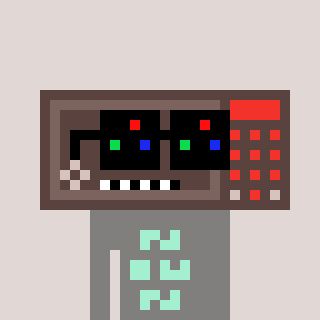
a pixel art character with square black sunglasses, a wallsafe-shaped head and a bluegrey-colored body on a warm background